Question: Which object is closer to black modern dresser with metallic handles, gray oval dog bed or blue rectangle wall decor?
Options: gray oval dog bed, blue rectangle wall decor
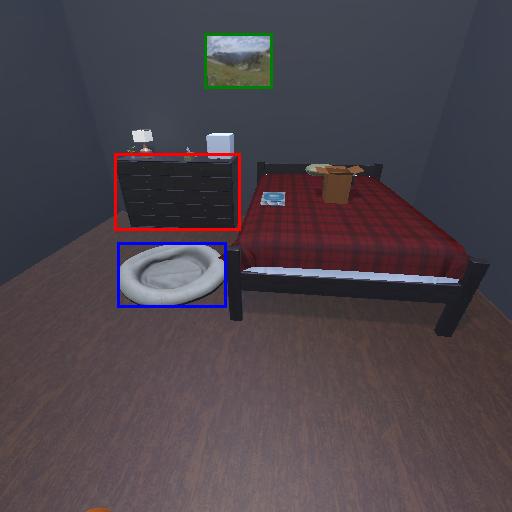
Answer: gray oval dog bed